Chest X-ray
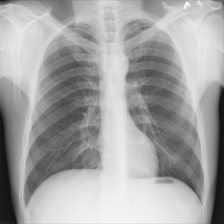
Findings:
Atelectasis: negative
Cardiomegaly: negative
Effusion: negative
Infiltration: negative
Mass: negative
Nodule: negative
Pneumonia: negative
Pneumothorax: negative
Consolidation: negative
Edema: negative
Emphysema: negative
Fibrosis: negative
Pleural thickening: negative
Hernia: negative